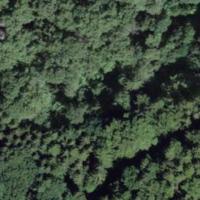
EUNIS habitat code: 44
Species observed at this site:
Silene dioica